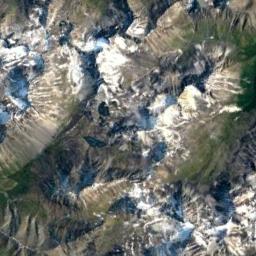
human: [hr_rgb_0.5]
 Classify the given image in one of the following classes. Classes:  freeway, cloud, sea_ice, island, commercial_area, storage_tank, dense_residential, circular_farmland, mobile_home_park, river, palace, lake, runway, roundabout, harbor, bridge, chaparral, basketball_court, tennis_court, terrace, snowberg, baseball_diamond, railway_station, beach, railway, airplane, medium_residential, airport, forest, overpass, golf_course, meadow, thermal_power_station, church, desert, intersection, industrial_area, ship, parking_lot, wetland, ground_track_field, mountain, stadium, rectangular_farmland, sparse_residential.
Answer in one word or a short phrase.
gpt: snowberg